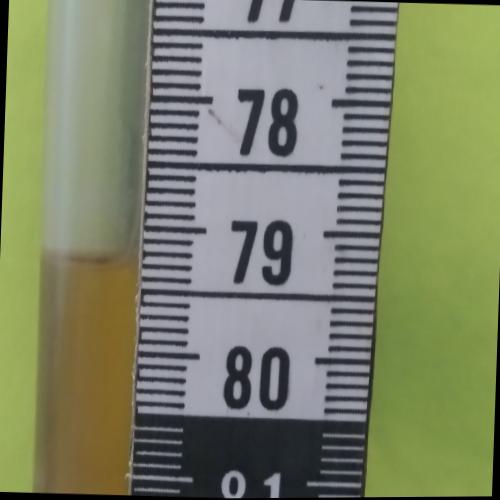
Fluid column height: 79.3 cm